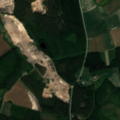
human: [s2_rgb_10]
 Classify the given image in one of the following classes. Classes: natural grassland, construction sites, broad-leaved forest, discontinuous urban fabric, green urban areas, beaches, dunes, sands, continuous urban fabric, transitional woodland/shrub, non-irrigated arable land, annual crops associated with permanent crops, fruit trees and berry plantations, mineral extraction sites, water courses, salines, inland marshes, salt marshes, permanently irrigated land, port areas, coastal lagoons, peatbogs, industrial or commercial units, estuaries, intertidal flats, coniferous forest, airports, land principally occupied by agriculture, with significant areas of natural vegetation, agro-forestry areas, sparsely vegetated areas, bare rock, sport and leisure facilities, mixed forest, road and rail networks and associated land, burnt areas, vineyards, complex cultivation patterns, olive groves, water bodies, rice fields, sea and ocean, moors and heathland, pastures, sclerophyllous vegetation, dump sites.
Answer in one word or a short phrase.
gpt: non-irrigated arable land, coniferous forest, mixed forest